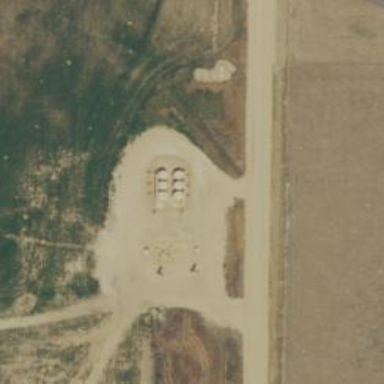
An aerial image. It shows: Storage tank with man-made structure.